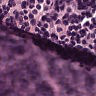
Metastatic tissue present: no